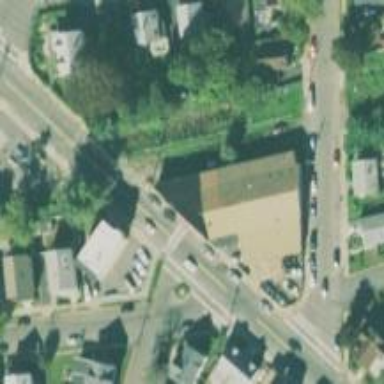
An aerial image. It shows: Convenience shop.